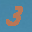
Label: 3